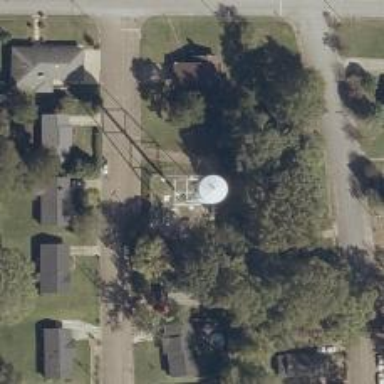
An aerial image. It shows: Water tower that is man-made.